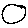
Label: circle